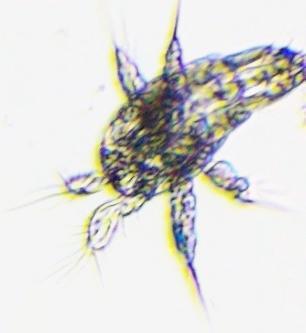
Label: Zooplankton